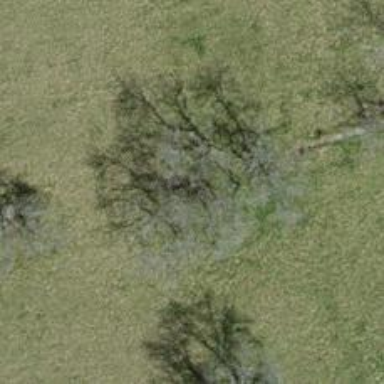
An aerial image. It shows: Broadleaved tree with lush leaves.